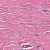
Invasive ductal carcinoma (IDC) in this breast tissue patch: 0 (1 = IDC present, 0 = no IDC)